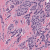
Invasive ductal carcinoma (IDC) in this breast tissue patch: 1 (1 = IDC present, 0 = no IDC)